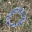
Label: 0